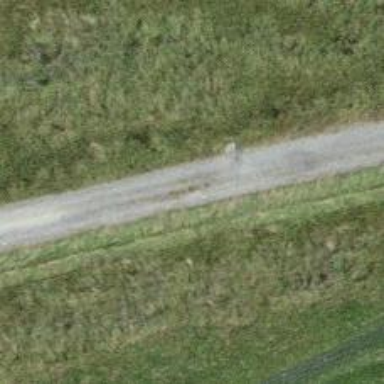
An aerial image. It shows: Unpaved track with grade2 track type.